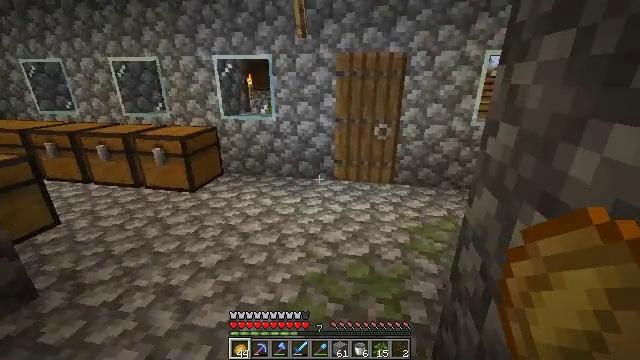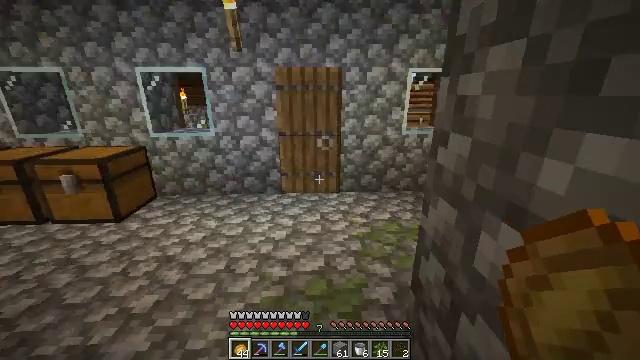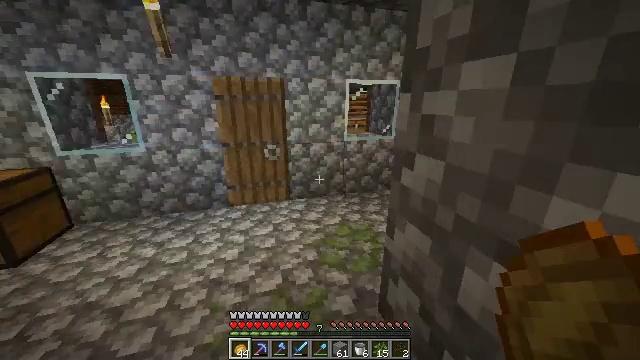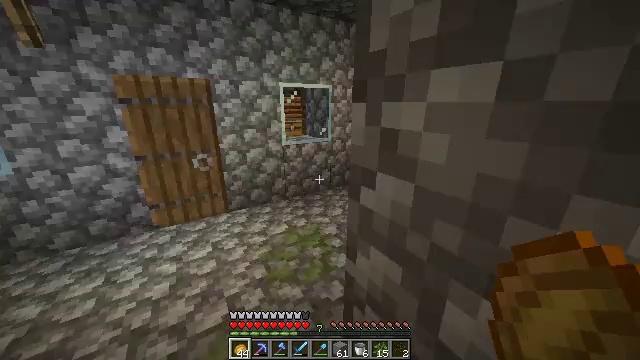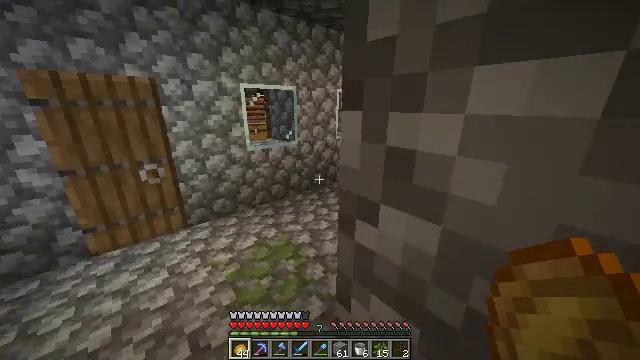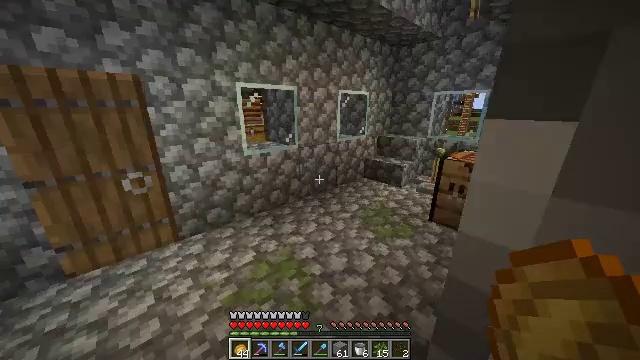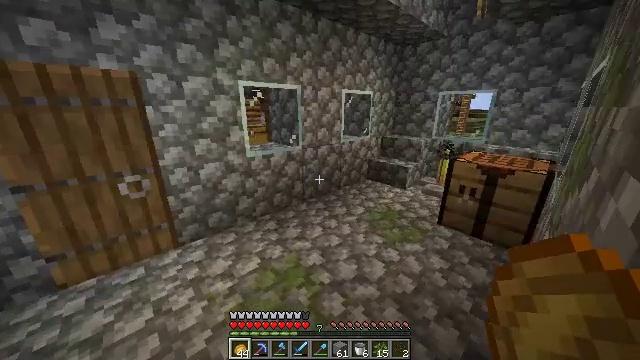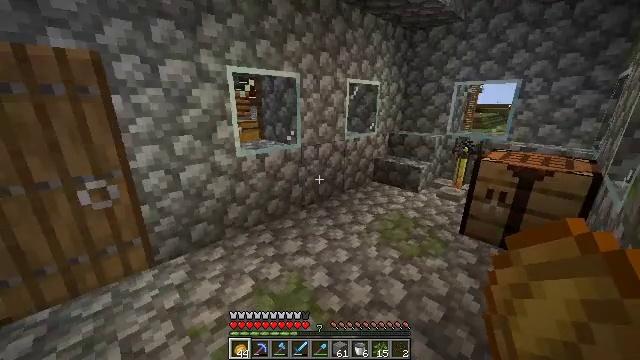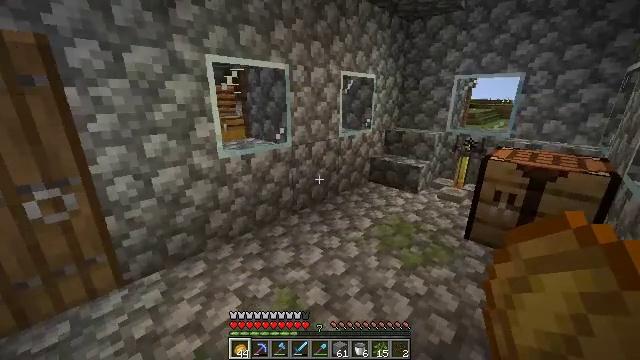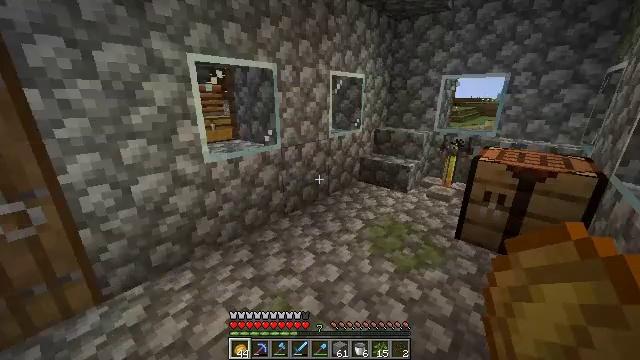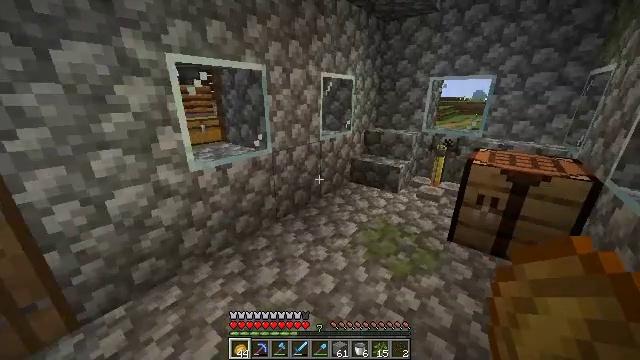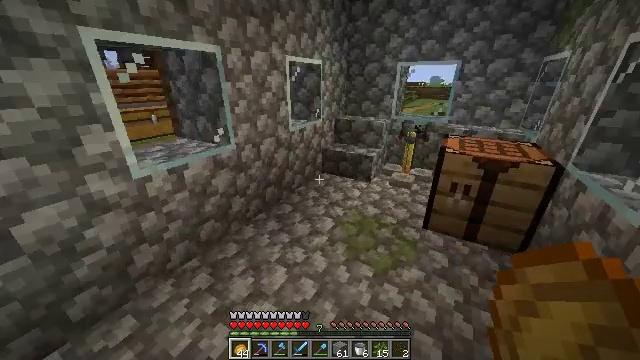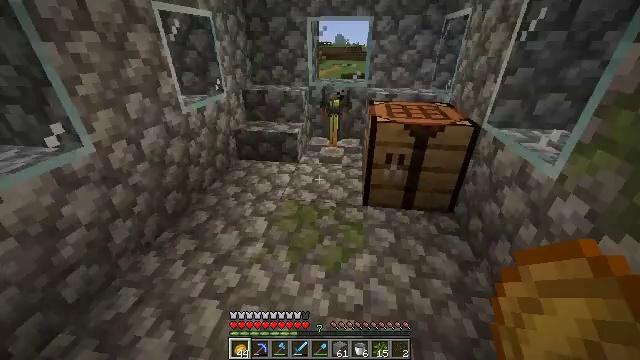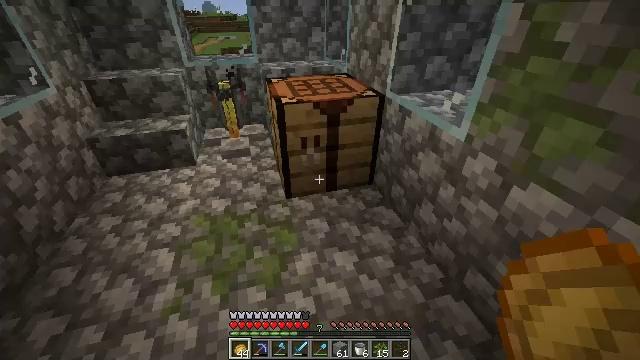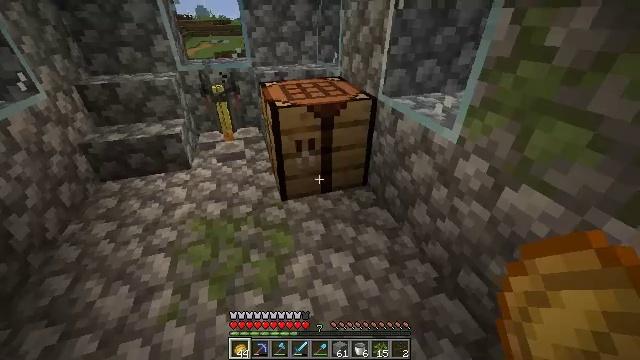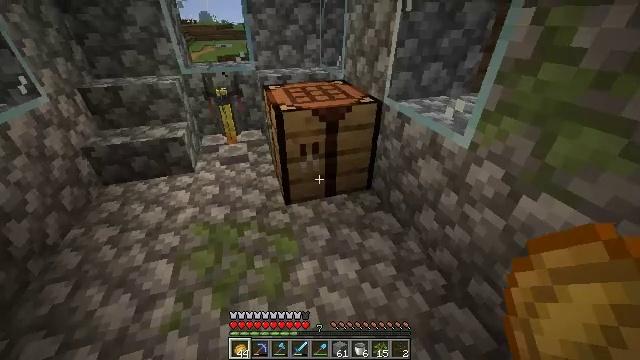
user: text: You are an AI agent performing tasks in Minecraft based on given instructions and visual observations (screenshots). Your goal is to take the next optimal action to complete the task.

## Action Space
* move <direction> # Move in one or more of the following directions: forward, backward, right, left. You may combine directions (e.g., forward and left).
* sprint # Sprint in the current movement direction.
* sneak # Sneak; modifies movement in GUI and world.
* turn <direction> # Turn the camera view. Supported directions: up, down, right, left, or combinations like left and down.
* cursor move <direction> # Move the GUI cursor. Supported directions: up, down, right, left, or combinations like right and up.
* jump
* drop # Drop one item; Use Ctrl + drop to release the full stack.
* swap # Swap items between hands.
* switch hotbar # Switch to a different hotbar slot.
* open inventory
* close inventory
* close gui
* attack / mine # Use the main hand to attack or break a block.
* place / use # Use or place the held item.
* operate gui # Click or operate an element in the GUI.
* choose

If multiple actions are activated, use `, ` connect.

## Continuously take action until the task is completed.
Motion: motion action
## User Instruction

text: Retrieve the brewing stand by breaking it.
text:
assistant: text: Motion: move forward, sprint, turn right and up
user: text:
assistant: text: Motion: move forward, sprint, turn right
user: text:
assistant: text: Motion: move forward, sprint, turn right
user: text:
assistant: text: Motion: move forward, turn right
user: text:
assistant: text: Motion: move forward, sprint, turn right
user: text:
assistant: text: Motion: move forward, sprint
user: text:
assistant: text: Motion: move forward, sprint, turn right
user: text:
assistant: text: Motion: move forward, sprint, turn right
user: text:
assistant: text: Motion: move forward, sprint, turn right
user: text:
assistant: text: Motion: move forward, turn right
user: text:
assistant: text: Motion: move forward, turn right and down
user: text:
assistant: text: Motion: move forward, turn right and down
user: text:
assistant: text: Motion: move forward, turn right and down
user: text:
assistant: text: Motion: turn right
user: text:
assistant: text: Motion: no_op
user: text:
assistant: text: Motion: no_op
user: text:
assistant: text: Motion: use / place
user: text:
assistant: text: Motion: use / place
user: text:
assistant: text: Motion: use / place
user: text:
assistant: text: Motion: use / place
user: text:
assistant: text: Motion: no_op
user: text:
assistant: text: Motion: no_op
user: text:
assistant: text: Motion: no_op
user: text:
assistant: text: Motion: no_op
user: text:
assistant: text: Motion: no_op
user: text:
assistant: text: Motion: no_op
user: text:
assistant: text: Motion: no_op
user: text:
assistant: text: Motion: no_op
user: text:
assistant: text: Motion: no_op
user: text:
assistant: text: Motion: no_op